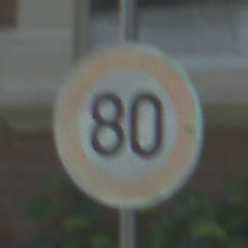
Verkehrszeichen: Geschwindigkeit80
Umgebung: Outdoor, Suburban
Tageszeit: Midday
Wetter: Clear
Licht: Natural
Jahreszeit: NotSpecified
Kontrast: HighContrast